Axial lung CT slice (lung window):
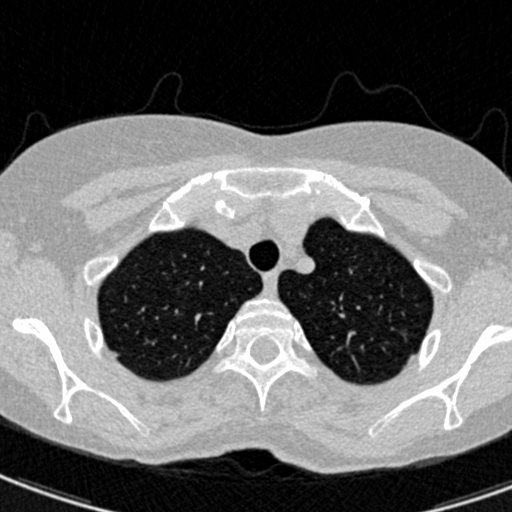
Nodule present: no